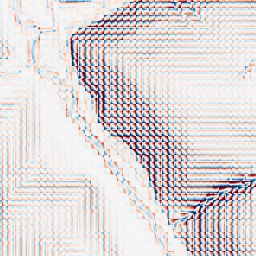
Category: wavelet
Decomposition family: wavelet_biorthogonal
Decomposition parameters: wavelet: bior1.3
level: 3
Upsampling method: regularized
Upsampling parameters: scale: 4
lambda_reg: 0.01
Upsampling scale: 4